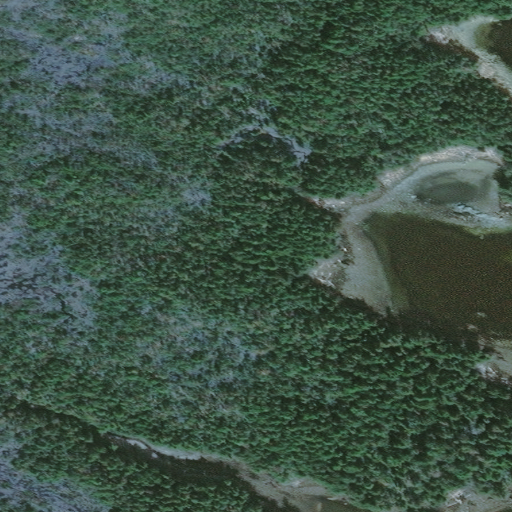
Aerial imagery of cape in Alaska named Point Partennoi containing only unknown